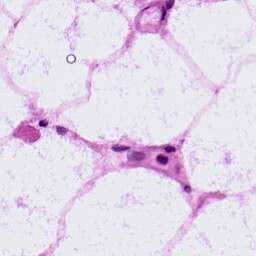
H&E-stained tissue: LymphNode